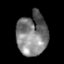
Tissue: skin
Cell type: Epithelial cells
Senescence score: 0.2481
Nuclear area (px): 1264
Mean DAPI intensity: 124.352